Interaction volume radius: 5 \u00c5
Interaction volume height: 15 \u00c5
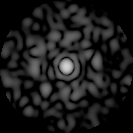
Disorder parameter: 0.8854